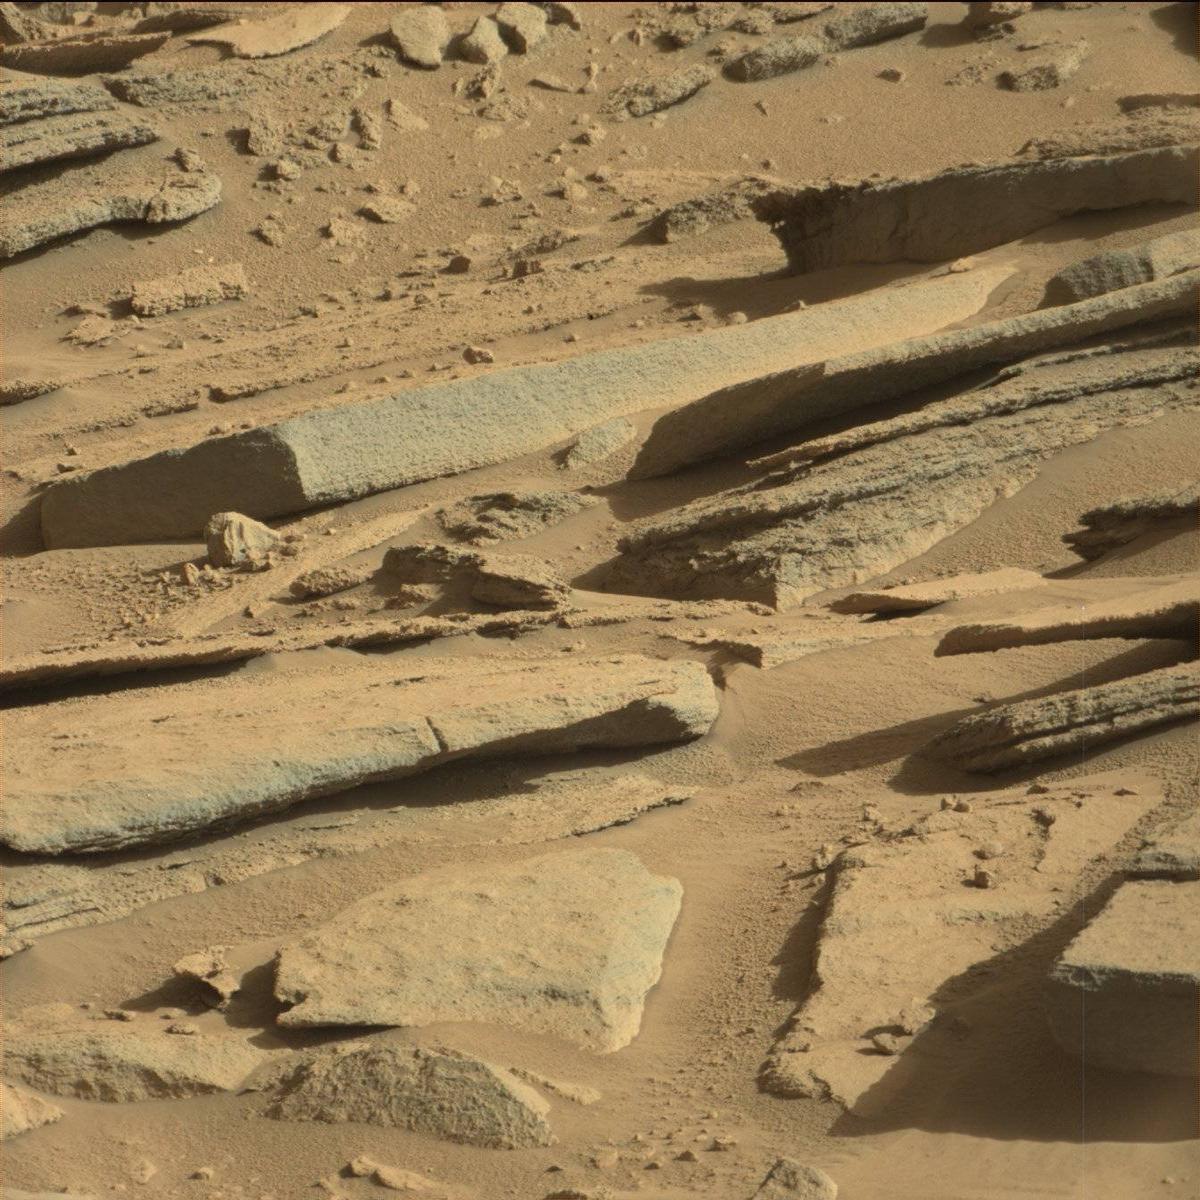
Terrain classes present: Bedrock, Rock, Sand / Soil